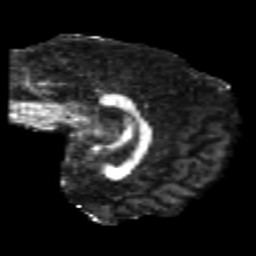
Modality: FA
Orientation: sagittal
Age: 23
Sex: male
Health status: healthy
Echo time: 0.074 s